Brain MRI study timepoint: early_postop
T1CE (contrast-enhanced T1) slice:
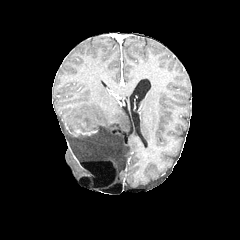
T2-FLAIR slice:
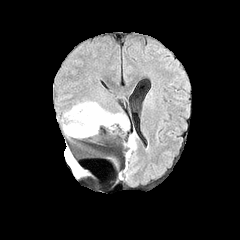